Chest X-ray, AP view. Patient: 50 years old, sex M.
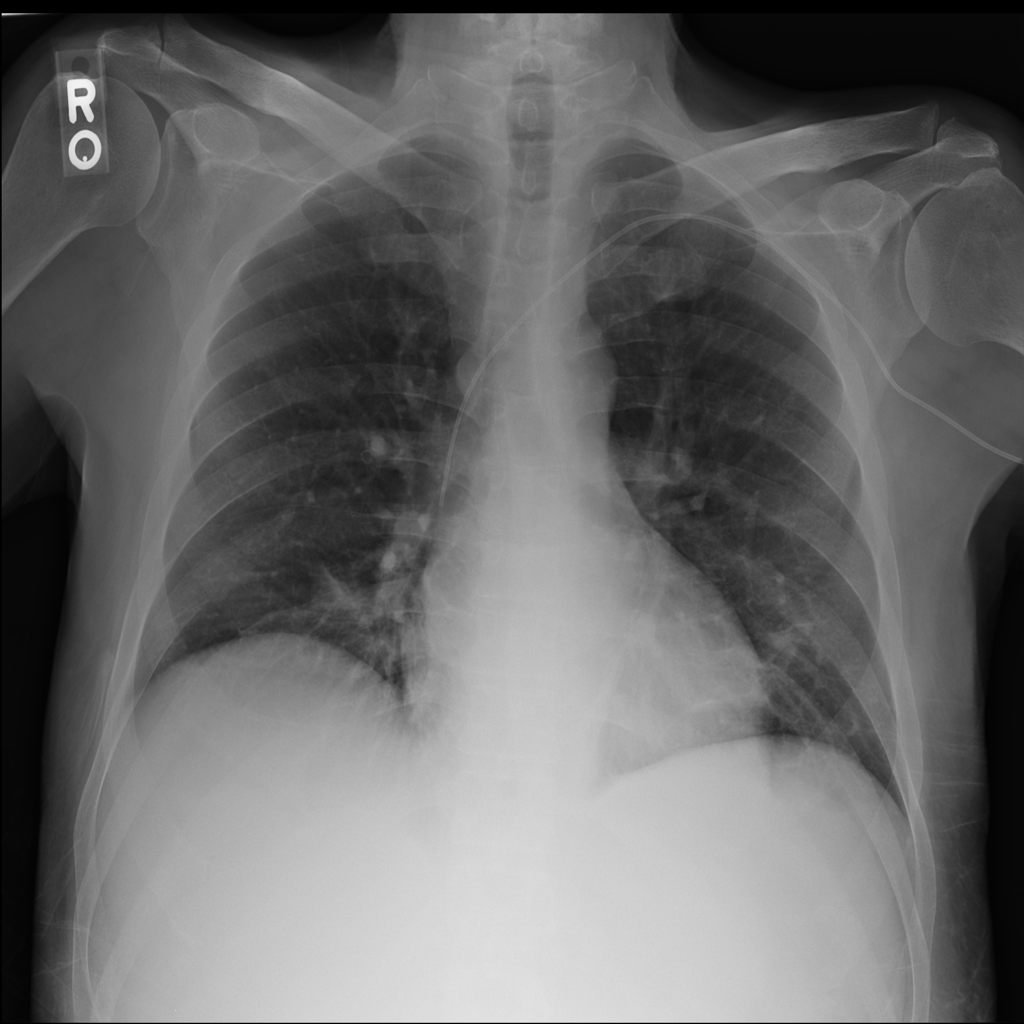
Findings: Atelectasis